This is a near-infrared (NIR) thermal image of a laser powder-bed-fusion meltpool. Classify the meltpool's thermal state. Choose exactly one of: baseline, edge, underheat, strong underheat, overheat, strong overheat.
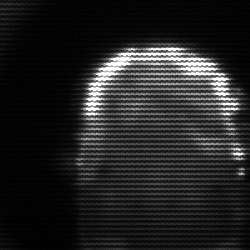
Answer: baseline